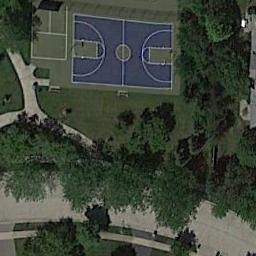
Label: basketball_court